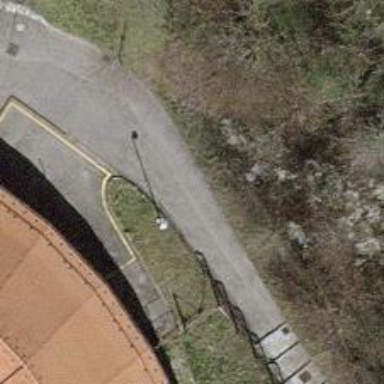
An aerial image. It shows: Concrete path.